Question: How can I define my own custom surround template that I can use to wrap around a selection of javascript code followed by reformat.

I've used 'Alt + Cmd + T' to bring up this option panel.
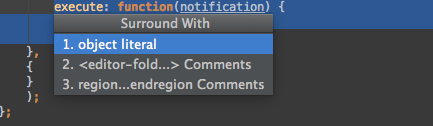
Answer: Go to Settings/Live Templates, create a new Live template, specify abbreviation, description and contexts, check .
And now the important part. The Live template content must contain '$SELECTION$' variable for it to be applicable for Surround with action. For instance:
'''
console.log($SELECTION$);
'''
After you save the template you should see it in the pop-up list next time you use the action.